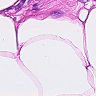
Metastatic tissue present: no